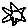
Label: sun